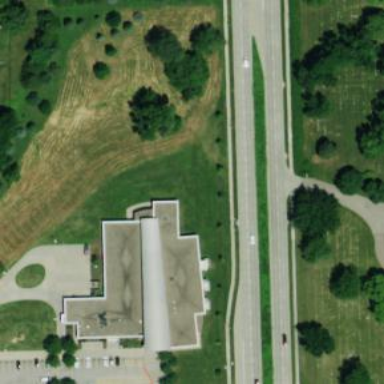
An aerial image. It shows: Building that serves as library.